Question: I really love the way foursquare designed venue detail view. Especially the map with venue location in the "header" of view ... How was it done? Details are obviously some uiscrollview (maybe uitableview?) and behind it (in the header) there is a map so when you scroll up the map is beeing uncovered as the scroll view bounces... does anyone has an idea how to do this?

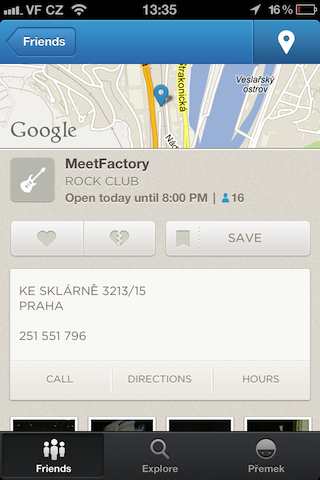
Answer: Here's the way I manage to reproduce it:-
You need a 'UIViewController' with a 'UIScrollView' as its view. Then, the content of the 'UIView' you add to your scrollview should look like this :-

- The frame of 'MKMapView''y'. In this case, we can only see 100pts of the maps in the default state (before dragging).
- You need to disable zooming and scrolling on your MKMapView instance.
'centerCoordinate''MKMapView'
For that, we compute how much 1point represent as a delta latitude so that we know how much the center coordinate of the map should be moved when being dragged of x points on the screen :-
'''
- (void)viewDidLoad {
[super viewDidLoad];
UIScrollView* scrollView = (UIScrollView*)self.view;
[scrollView addSubview:contentView];
scrollView.contentSize = contentView.frame.size;
scrollView.delegate = self;
center = CLLocationCoordinate2DMake(43.6010, 7.0774);
mapView.region = MKCoordinateRegionMakeWithDistance(center, 1000, 1000);
mapView.centerCoordinate = center;
//We compute how much latitude represent 1point.
//so that we know how much the center coordinate of the map should be moved
//when being dragged.
CLLocationCoordinate2D referencePosition = [mapView convertPoint:CGPointMake(0, 0) toCoordinateFromView:mapView];
CLLocationCoordinate2D referencePosition2 = [mapView convertPoint:CGPointMake(0, 100) toCoordinateFromView:mapView];
deltaLatFor1px = (referencePosition2.latitude - referencePosition.latitude)/100;
}
'''
Once those properties are initialized, we need to implement the behavior of the 'UIScrollViewDelegate'. When we drag, we convert the move expressed in points to a latitude. And then, we move the center of the map using the half of this value.
'''
- (void)scrollViewDidScroll:(UIScrollView *)theScrollView {
CGFloat y = theScrollView.contentOffset.y;
// did we drag ?
if (y<0) {
//we moved y pixels down, how much latitude is that ?
double deltaLat = y*deltaLatFor1px;
//Move the center coordinate accordingly
CLLocationCoordinate2D newCenter = CLLocationCoordinate2DMake(center.latitude-deltaLat/2, center.longitude);
mapView.centerCoordinate = newCenter;
}
}
'''
You get the same behavior as the foursquare app (but better: in the foursquare app, the maps recenter tends to jump, here, changing the center is done smoothly).